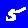
Digit: 5